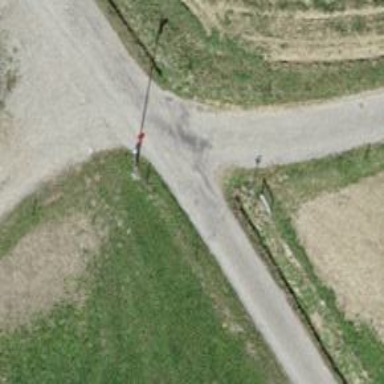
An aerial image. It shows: Guidepost providing information.